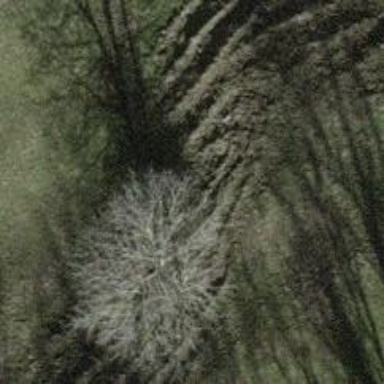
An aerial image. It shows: Urban tree adds touch of nature to the surroundings.